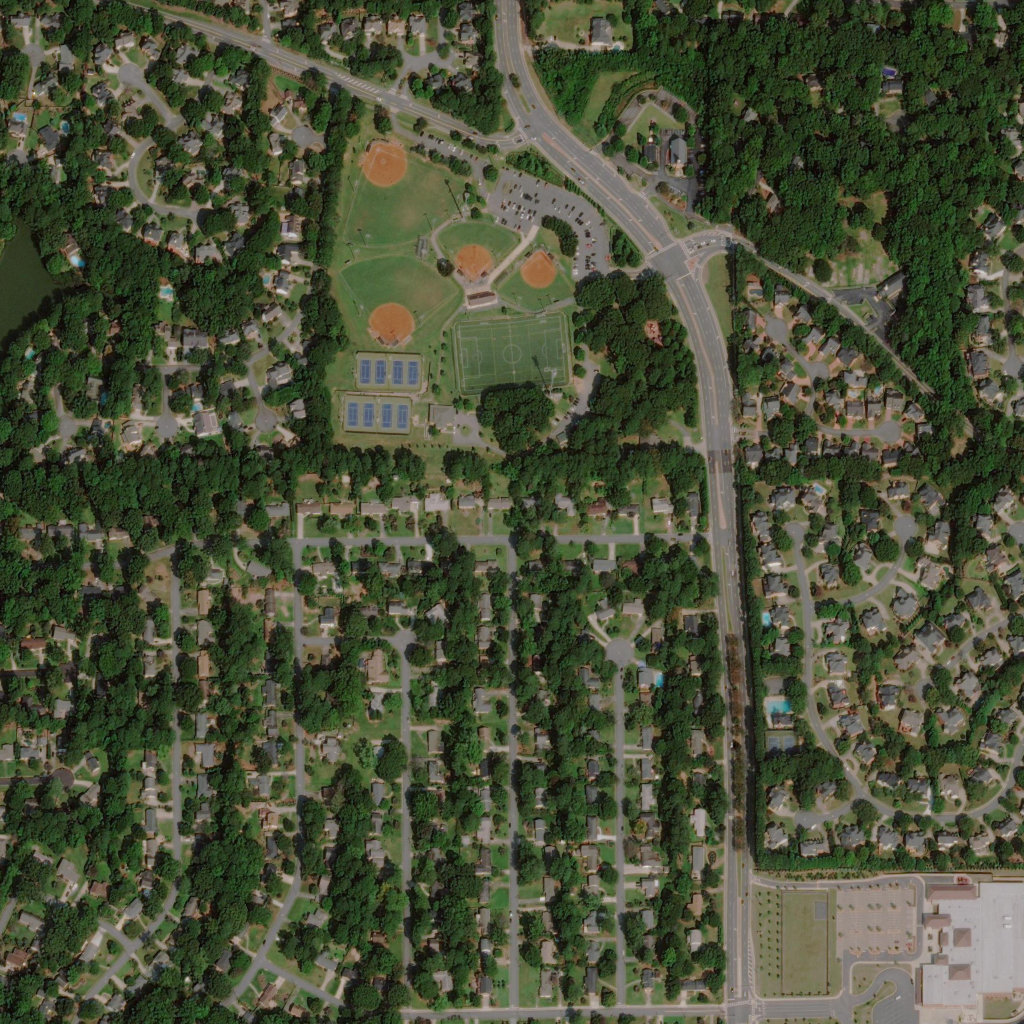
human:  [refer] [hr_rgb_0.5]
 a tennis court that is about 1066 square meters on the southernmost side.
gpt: <box>[[74, 71, 77, 74, 0]]</box>

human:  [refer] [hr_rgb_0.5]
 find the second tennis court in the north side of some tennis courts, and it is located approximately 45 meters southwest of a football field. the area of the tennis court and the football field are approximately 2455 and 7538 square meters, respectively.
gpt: <box>[[33, 38, 40, 42, 0]]</box>

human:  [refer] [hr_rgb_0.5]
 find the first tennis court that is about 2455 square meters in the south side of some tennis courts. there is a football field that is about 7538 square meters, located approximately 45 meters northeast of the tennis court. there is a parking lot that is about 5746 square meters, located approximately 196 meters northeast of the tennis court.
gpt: <box>[[33, 38, 40, 42, 0]]</box>